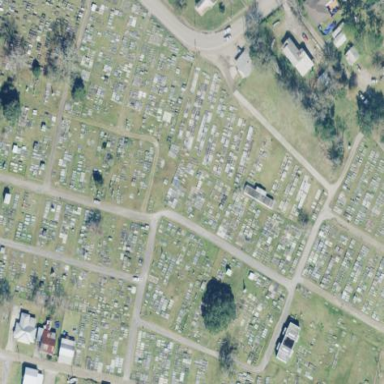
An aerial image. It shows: Cemetery.